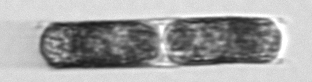
Label: Hemiaulus